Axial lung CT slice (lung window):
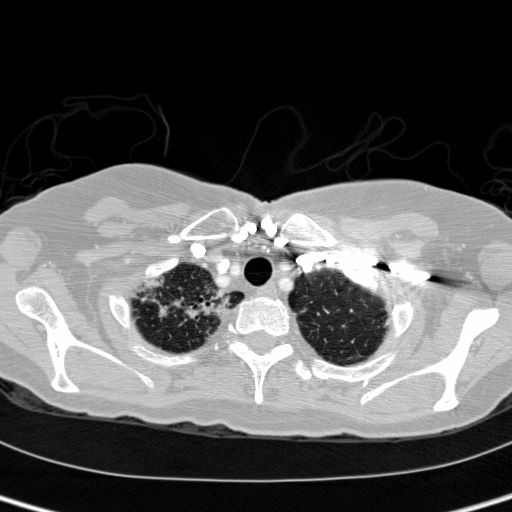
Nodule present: no